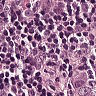
Metastatic tissue present: yes